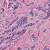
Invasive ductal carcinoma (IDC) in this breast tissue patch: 1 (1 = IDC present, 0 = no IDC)